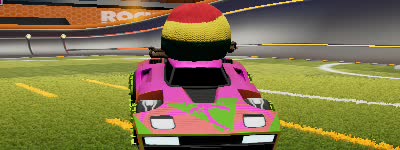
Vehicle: breakout